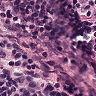
Metastatic tissue present: no